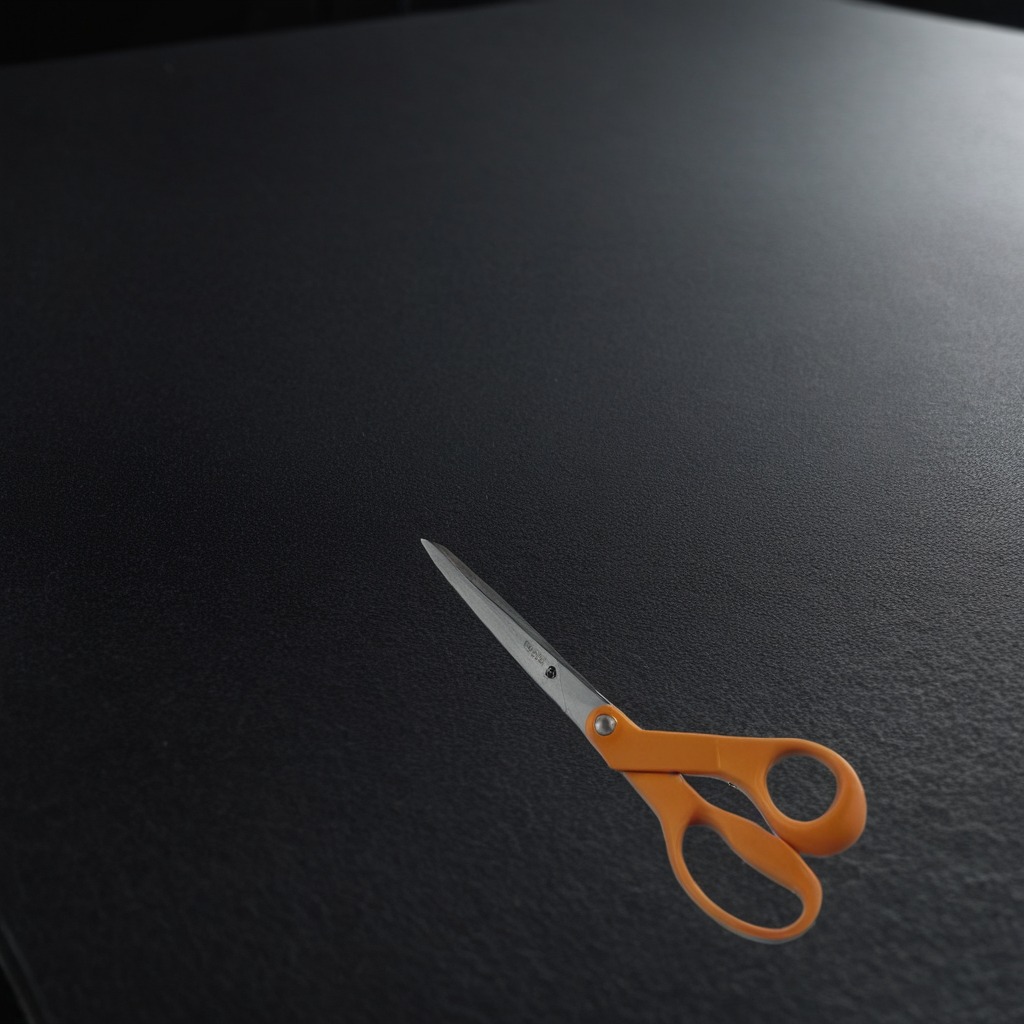
A scissor is lying on the clean granite tabletop covered with a black rubber mat inside a workshop at night dim ambient light soft shadows worn but beneath the mat